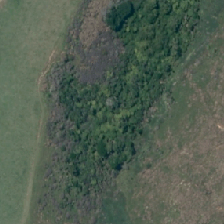
Land cover: broadleaved_indigenous_hardwood